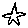
Label: star